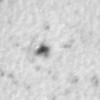
Label: no_change